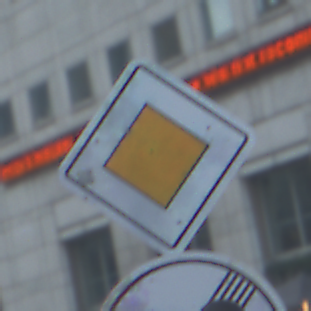
Verkehrszeichen: Vorfahrtsstrasse
Zusatzzeichen unten: EndeGeschwindigkeit60
Umgebung: Outdoor, Urban
Tageszeit: MorningAfternoon
Wetter: PartlyCloudy
Licht: Natural
Jahreszeit: NotSpecified
Kontrast: LowContrast